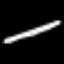
Label: pencil